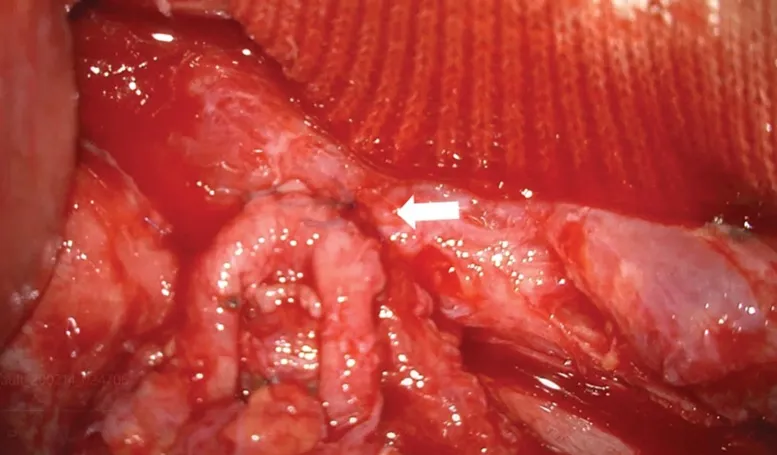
An intraoperative photograph, captured under a microscope, shows side-to-side (arrow) leakage between the right ovarian vein and the pseudo lumen of the para-aortic engorged lymphatic tissue during the second operation.
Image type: medical_photograph (other_medical_photograph)